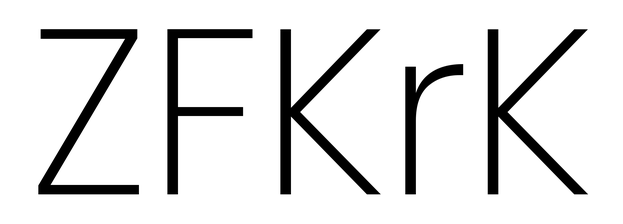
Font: Poppins-ExtraLight